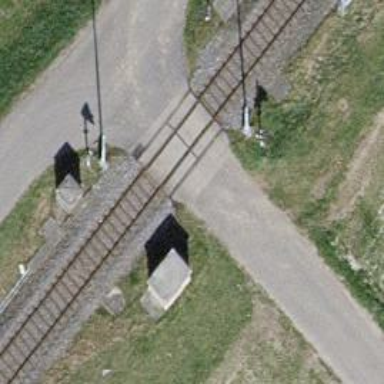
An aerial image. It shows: Level crossing along the railway.